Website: bh-photo
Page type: payment
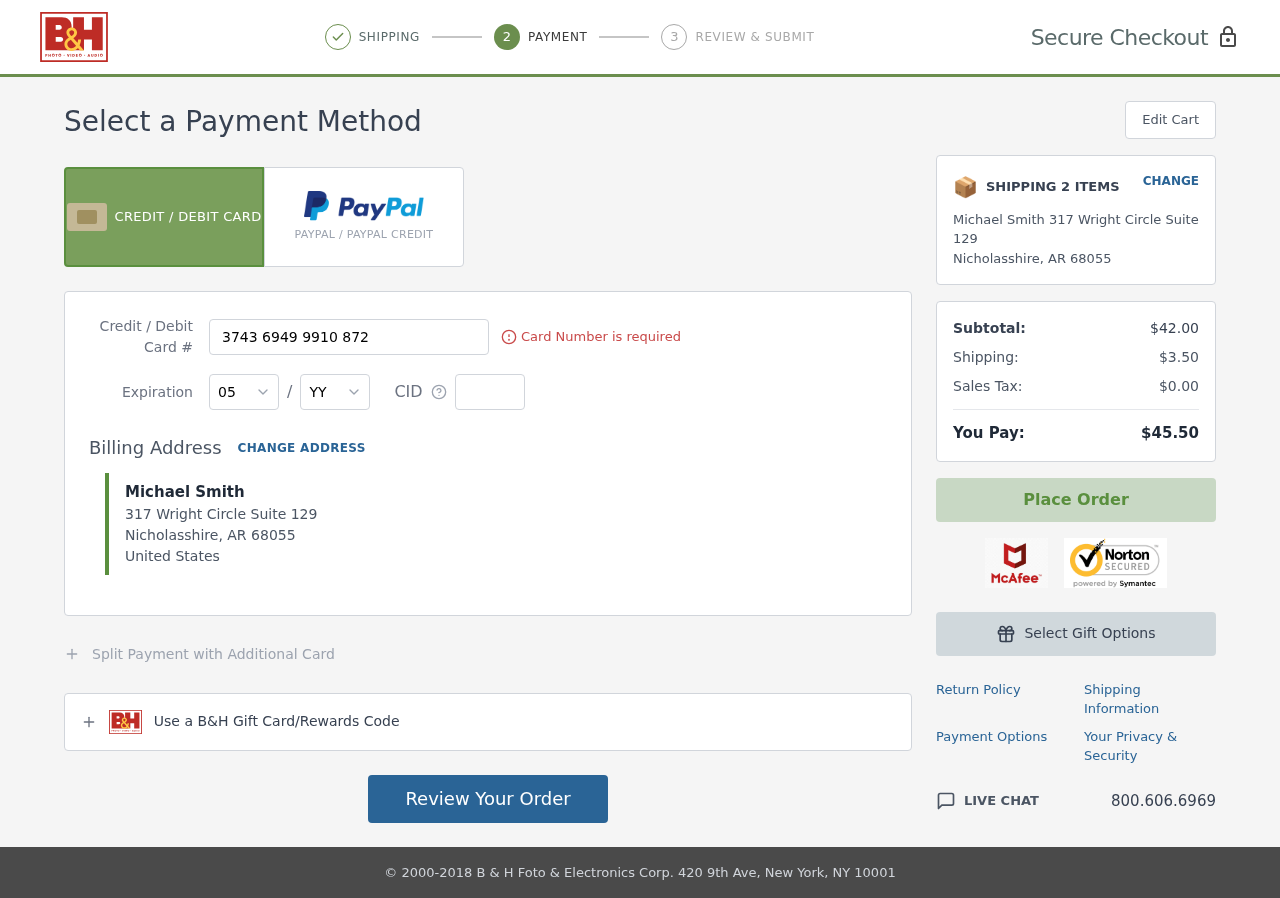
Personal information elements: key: PII_CARD_CVV
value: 1988
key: PII_CARD_EXPIRY_MONTH
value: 05
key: PII_CARD_EXPIRY_YEAR
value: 28
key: PII_CARD_NUMBER
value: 3743 6949 9910 872
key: PII_CITY
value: Nicholasshire
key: PII_COUNTRY
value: United States
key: PII_FULLNAME
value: Michael Smith
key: PII_POSTCODE
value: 68055
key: PII_STATE_ABBR
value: AR
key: PII_STREET
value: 317 Wright Circle Suite 129
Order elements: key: ORDER_NUM_ITEMS
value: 2
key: ORDER_SUBTOTAL
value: $42.00
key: ORDER_SHIPPING_COST
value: $3.50
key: ORDER_TAX
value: $0.00
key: ORDER_TOTAL
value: $45.50